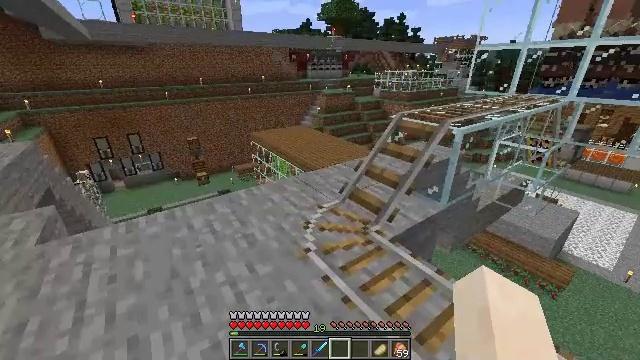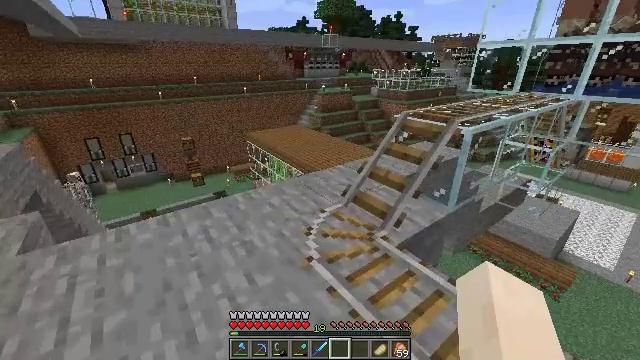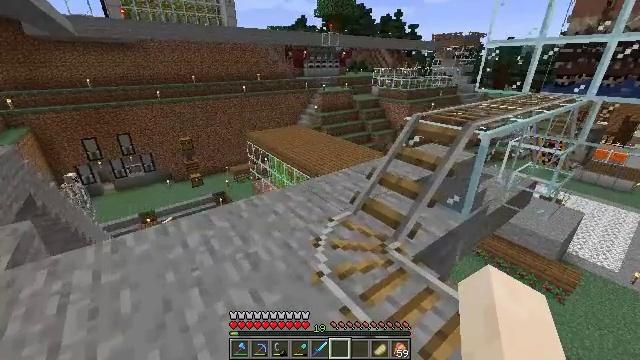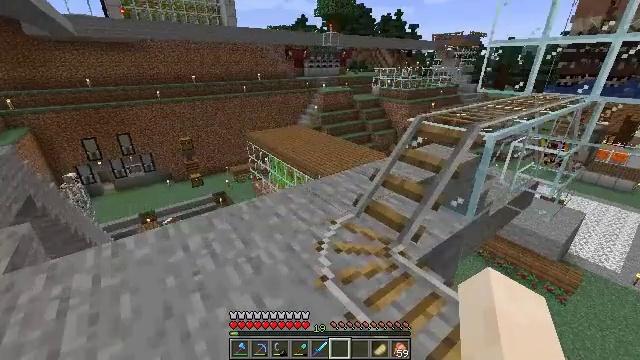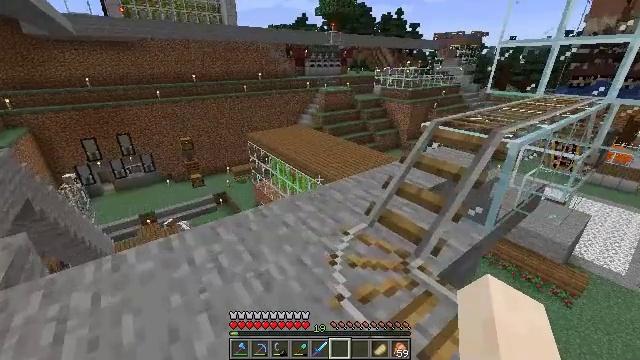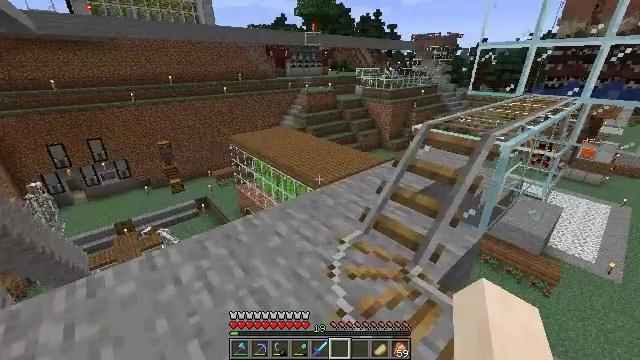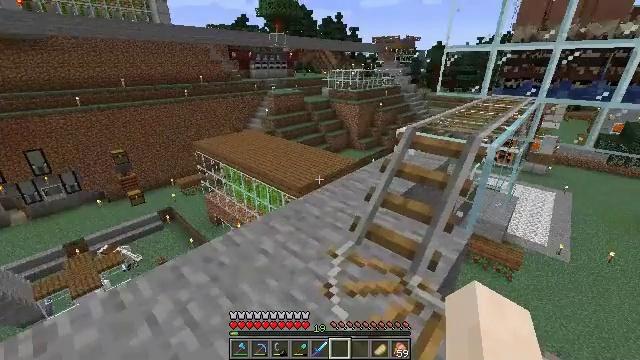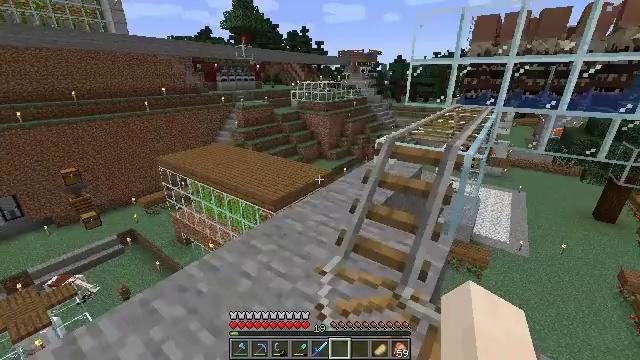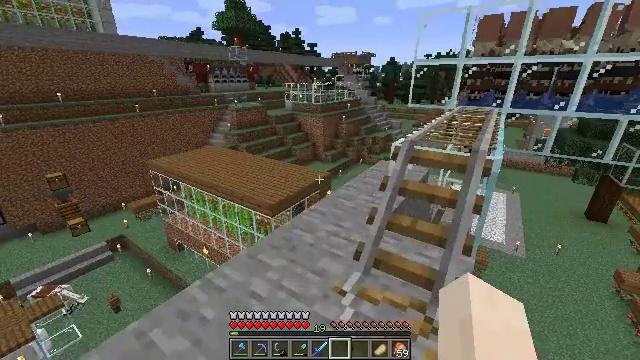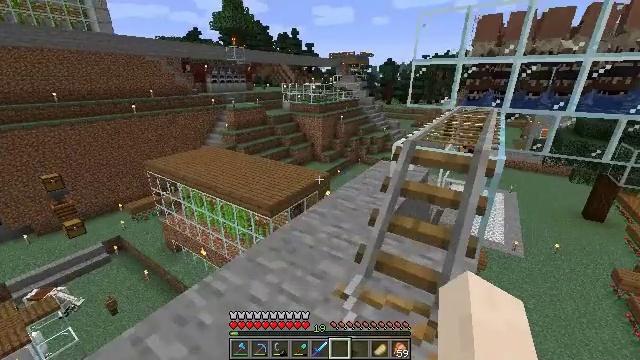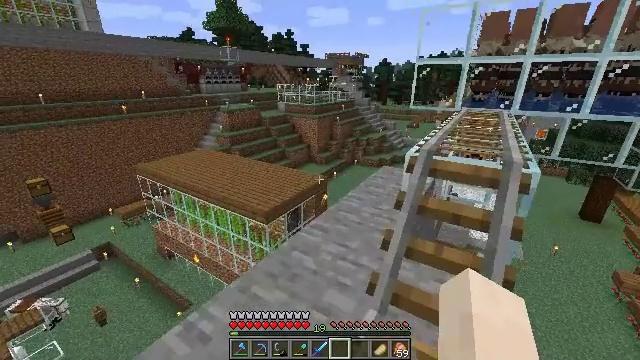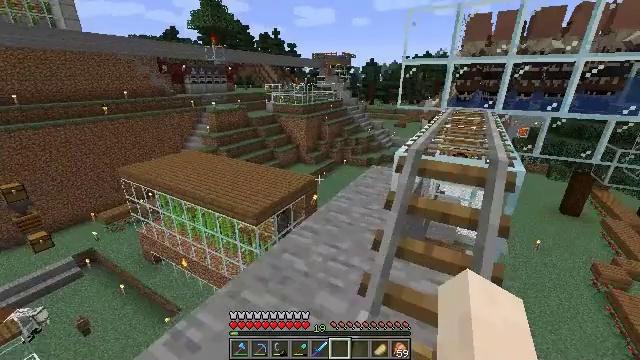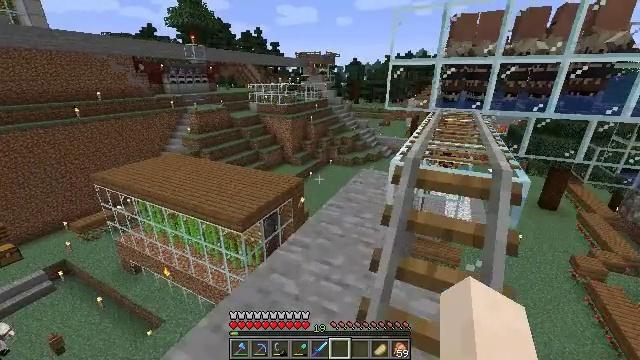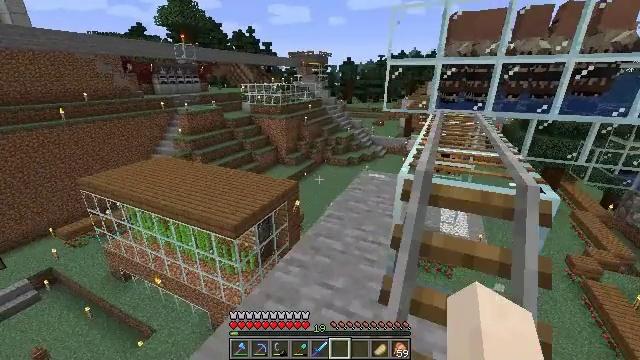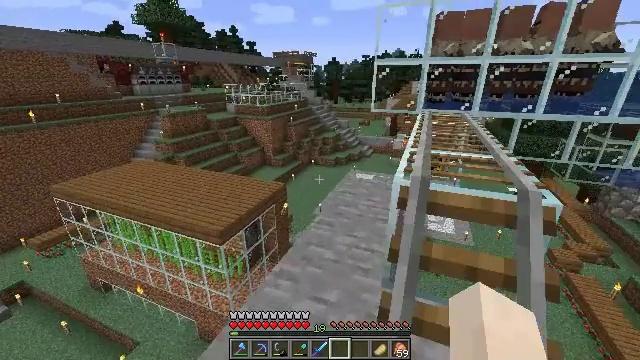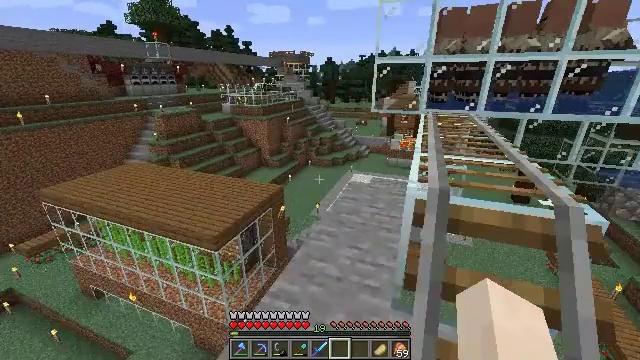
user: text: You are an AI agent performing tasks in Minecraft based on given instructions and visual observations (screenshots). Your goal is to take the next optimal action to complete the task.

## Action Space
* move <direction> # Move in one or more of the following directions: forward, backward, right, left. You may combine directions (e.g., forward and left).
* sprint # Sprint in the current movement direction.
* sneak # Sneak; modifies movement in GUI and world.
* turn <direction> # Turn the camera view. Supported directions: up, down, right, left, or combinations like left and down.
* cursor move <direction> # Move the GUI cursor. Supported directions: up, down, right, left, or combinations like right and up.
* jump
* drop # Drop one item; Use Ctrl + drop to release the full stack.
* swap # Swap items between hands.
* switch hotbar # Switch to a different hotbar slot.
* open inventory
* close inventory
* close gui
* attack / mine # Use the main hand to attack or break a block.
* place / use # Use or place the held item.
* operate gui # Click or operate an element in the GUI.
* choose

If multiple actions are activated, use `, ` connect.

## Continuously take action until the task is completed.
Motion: motion action
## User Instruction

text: Use the crafting table to craft a smooth stone slab.
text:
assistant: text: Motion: move forward
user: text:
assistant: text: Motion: move forward and move left
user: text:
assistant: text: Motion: move forward and move left
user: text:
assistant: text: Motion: move forward and move left
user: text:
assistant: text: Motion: move forward and move left, turn right
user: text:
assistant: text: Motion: move forward and move left, turn right
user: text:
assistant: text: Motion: move forward and move left, turn right and up
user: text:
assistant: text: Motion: move forward, turn right
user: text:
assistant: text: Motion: move forward
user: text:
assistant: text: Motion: move forward, turn right
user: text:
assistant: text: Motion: move forward, turn right
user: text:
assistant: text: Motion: move forward, turn right
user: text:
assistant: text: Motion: move forward, turn right
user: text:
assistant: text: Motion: move forward, turn right
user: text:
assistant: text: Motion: move forward, sprint
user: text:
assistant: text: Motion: move forward, sprint, turn right
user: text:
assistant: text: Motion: move forward, sprint, turn right
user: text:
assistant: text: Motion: move forward, sprint, turn right and down
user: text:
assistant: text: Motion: move forward, sprint, turn right and down
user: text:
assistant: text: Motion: move forward, turn right
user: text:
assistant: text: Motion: move forward
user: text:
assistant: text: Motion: move forward
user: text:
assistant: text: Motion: move forward
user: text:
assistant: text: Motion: move forward
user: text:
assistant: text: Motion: move forward, turn down
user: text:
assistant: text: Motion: move forward
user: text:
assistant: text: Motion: move forward
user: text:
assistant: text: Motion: move forward
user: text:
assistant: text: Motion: move forward
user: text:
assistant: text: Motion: move forward